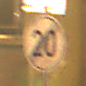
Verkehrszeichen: EndeGeschwindigkeit20
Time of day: Night
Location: Outdoor (Urban)
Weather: Clear
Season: NotSpecified
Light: Artificial